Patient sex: F
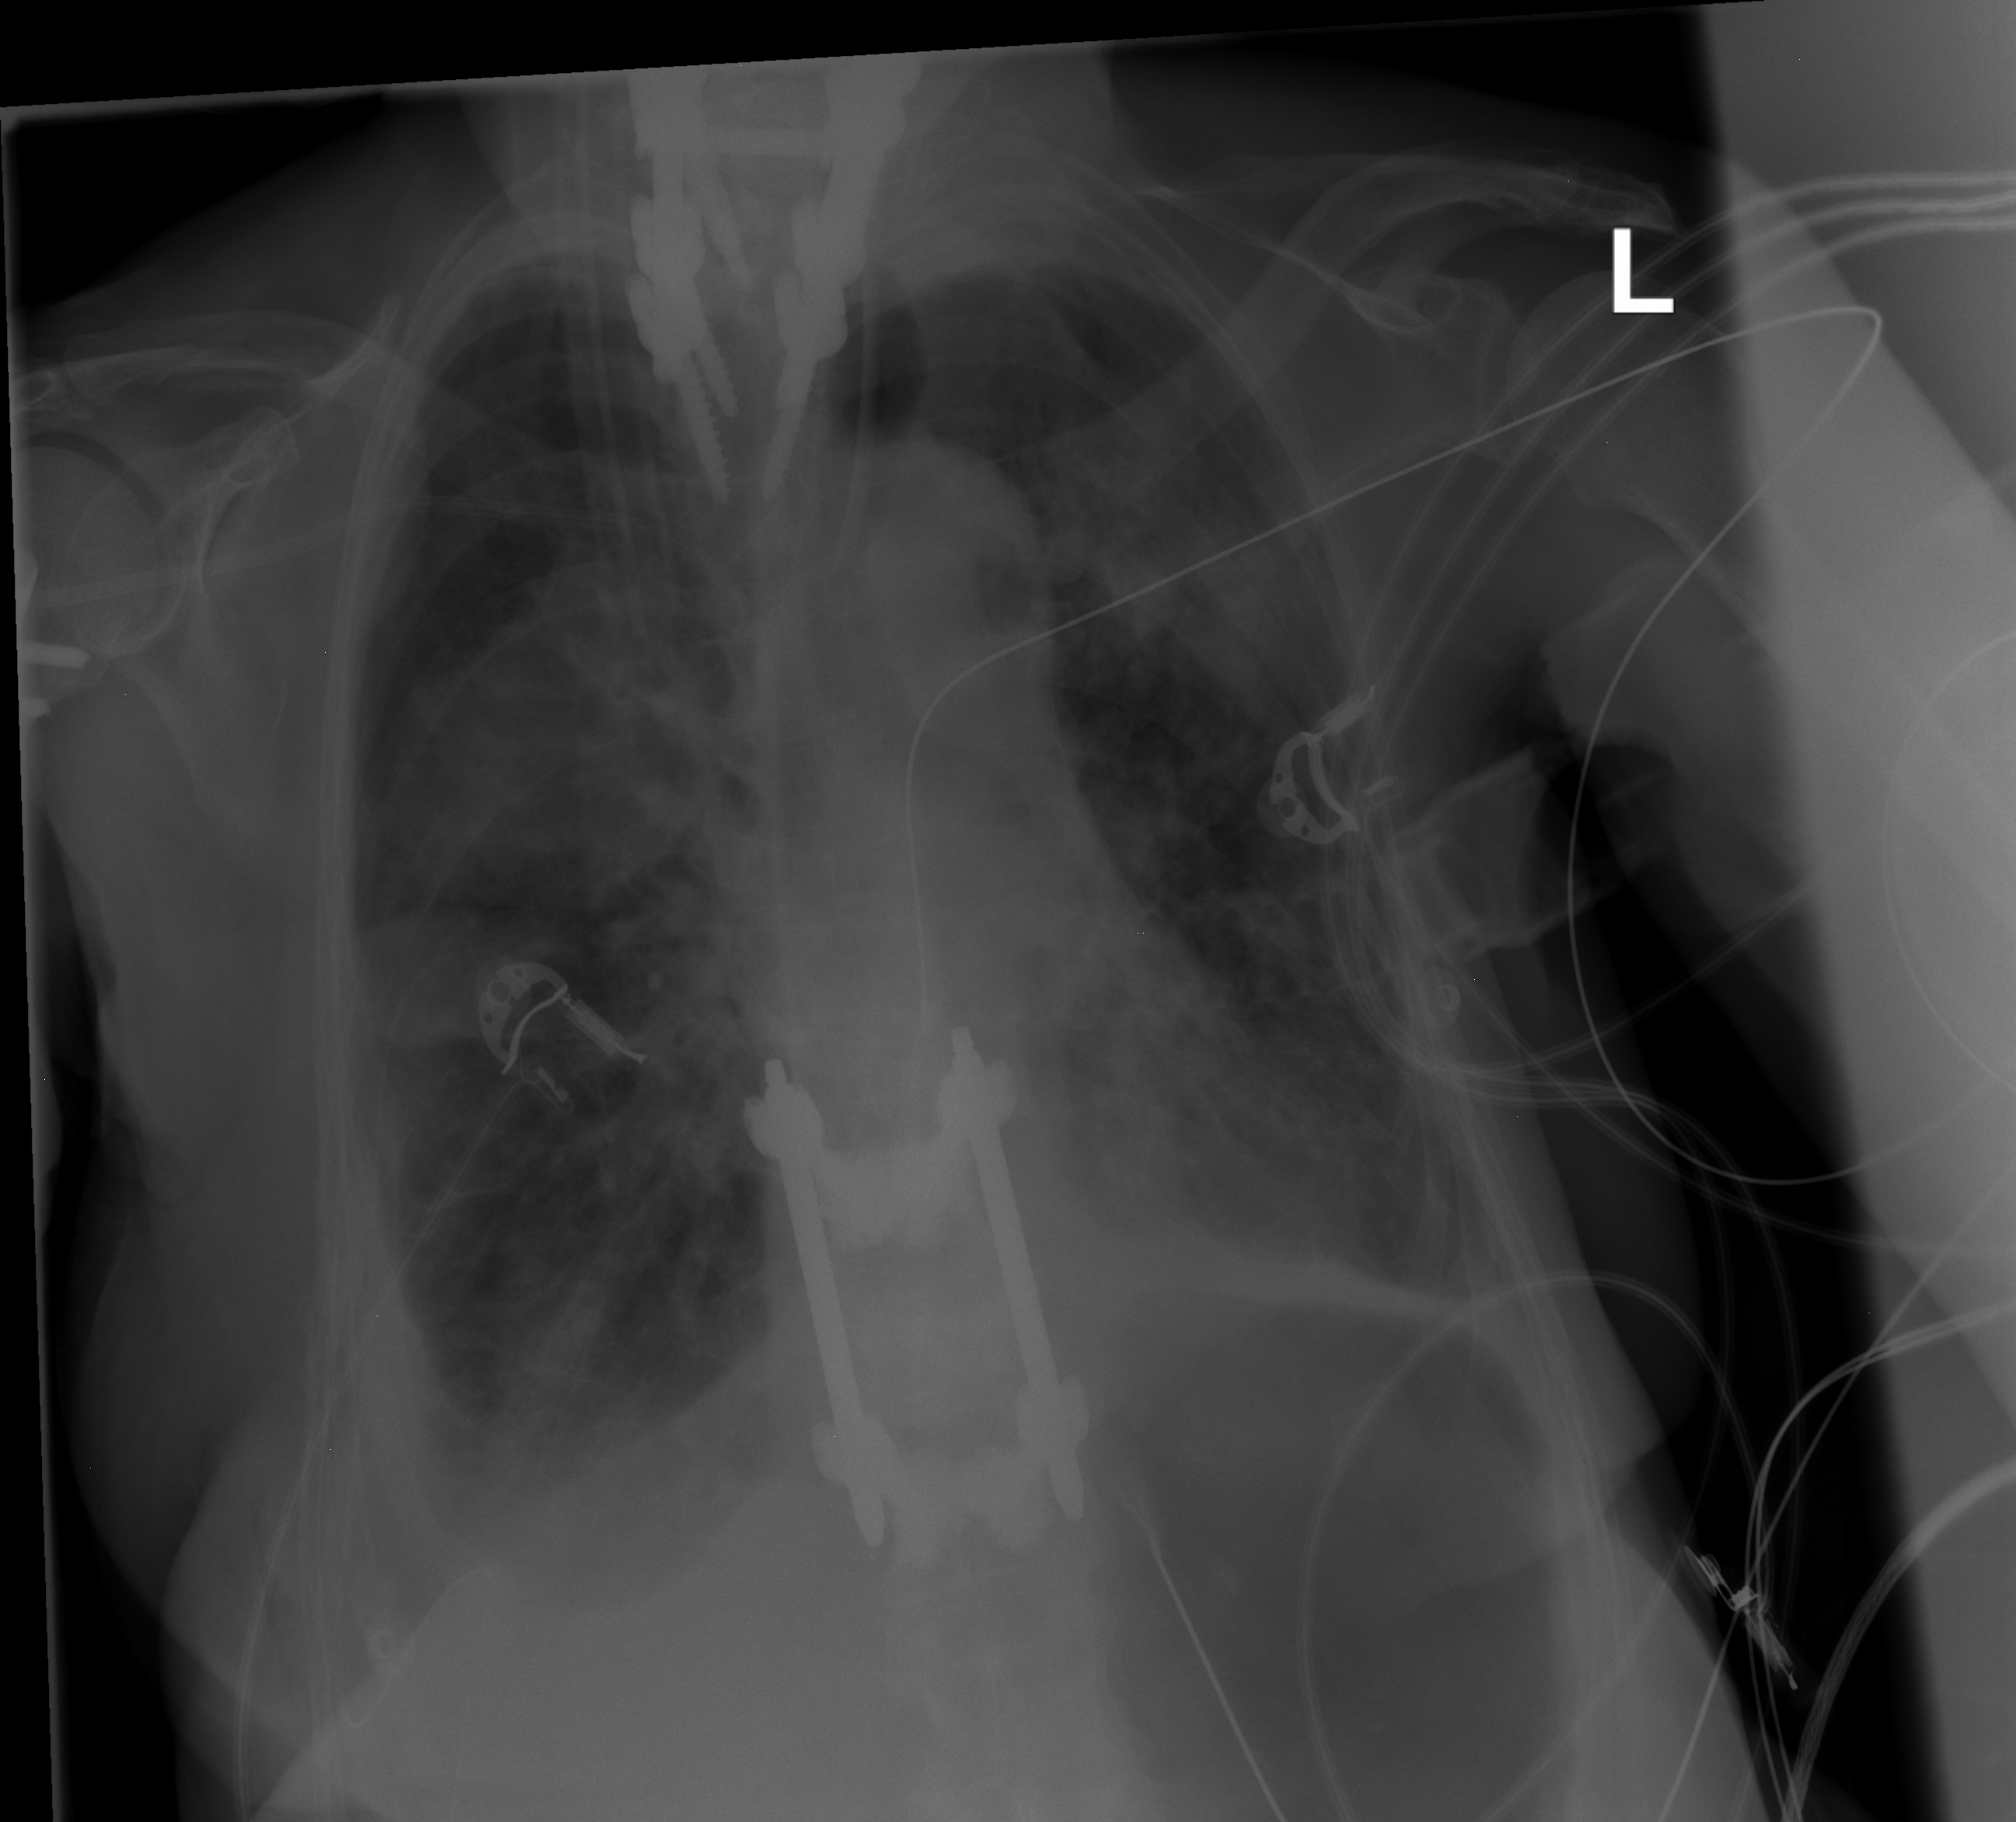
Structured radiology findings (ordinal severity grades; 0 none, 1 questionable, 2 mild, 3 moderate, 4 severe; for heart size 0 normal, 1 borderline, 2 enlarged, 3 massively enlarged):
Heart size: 0
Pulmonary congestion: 0
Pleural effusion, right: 2
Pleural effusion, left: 0
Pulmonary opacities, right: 3
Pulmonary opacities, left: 3
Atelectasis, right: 2
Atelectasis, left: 0